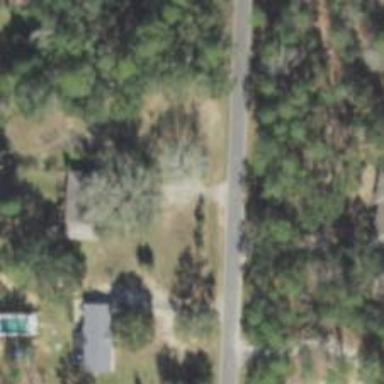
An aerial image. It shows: Driveway.